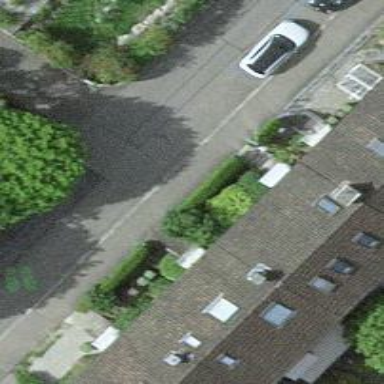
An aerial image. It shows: Living street with asphalt surface. There is sidewalk on the left side.